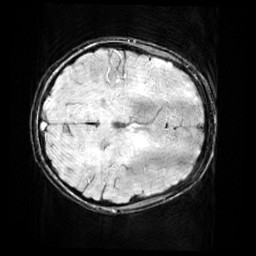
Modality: SWI
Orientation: axial
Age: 10
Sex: female
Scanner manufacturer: siemens
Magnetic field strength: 3 T
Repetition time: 0.027 s
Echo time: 0.02 s